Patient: sex F, age 31
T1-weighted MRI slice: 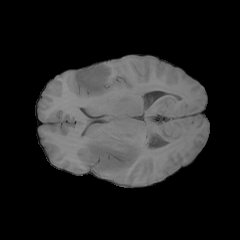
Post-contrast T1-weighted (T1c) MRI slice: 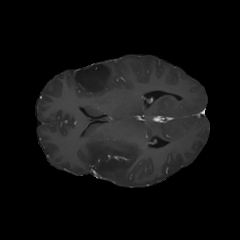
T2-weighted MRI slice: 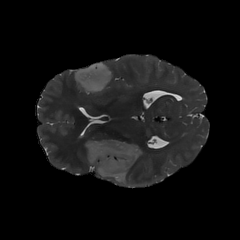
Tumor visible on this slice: yes
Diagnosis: Astrocytoma, IDH-mutant
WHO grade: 2